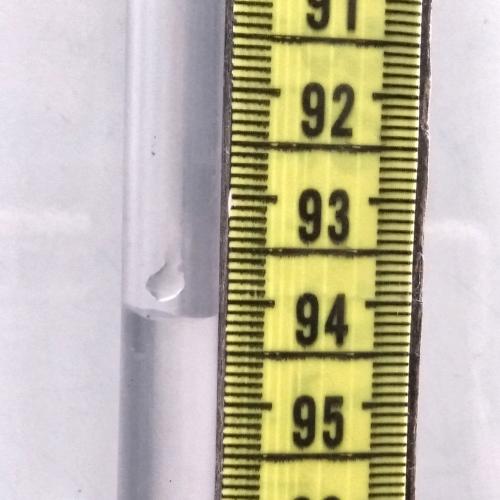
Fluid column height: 94.2 cm